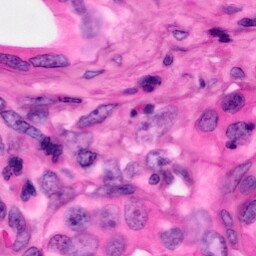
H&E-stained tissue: Pancreatic